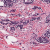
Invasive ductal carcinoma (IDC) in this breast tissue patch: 1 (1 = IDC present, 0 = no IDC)